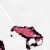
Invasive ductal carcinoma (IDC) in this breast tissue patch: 0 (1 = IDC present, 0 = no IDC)